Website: crate-barrel
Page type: delivery-shipping
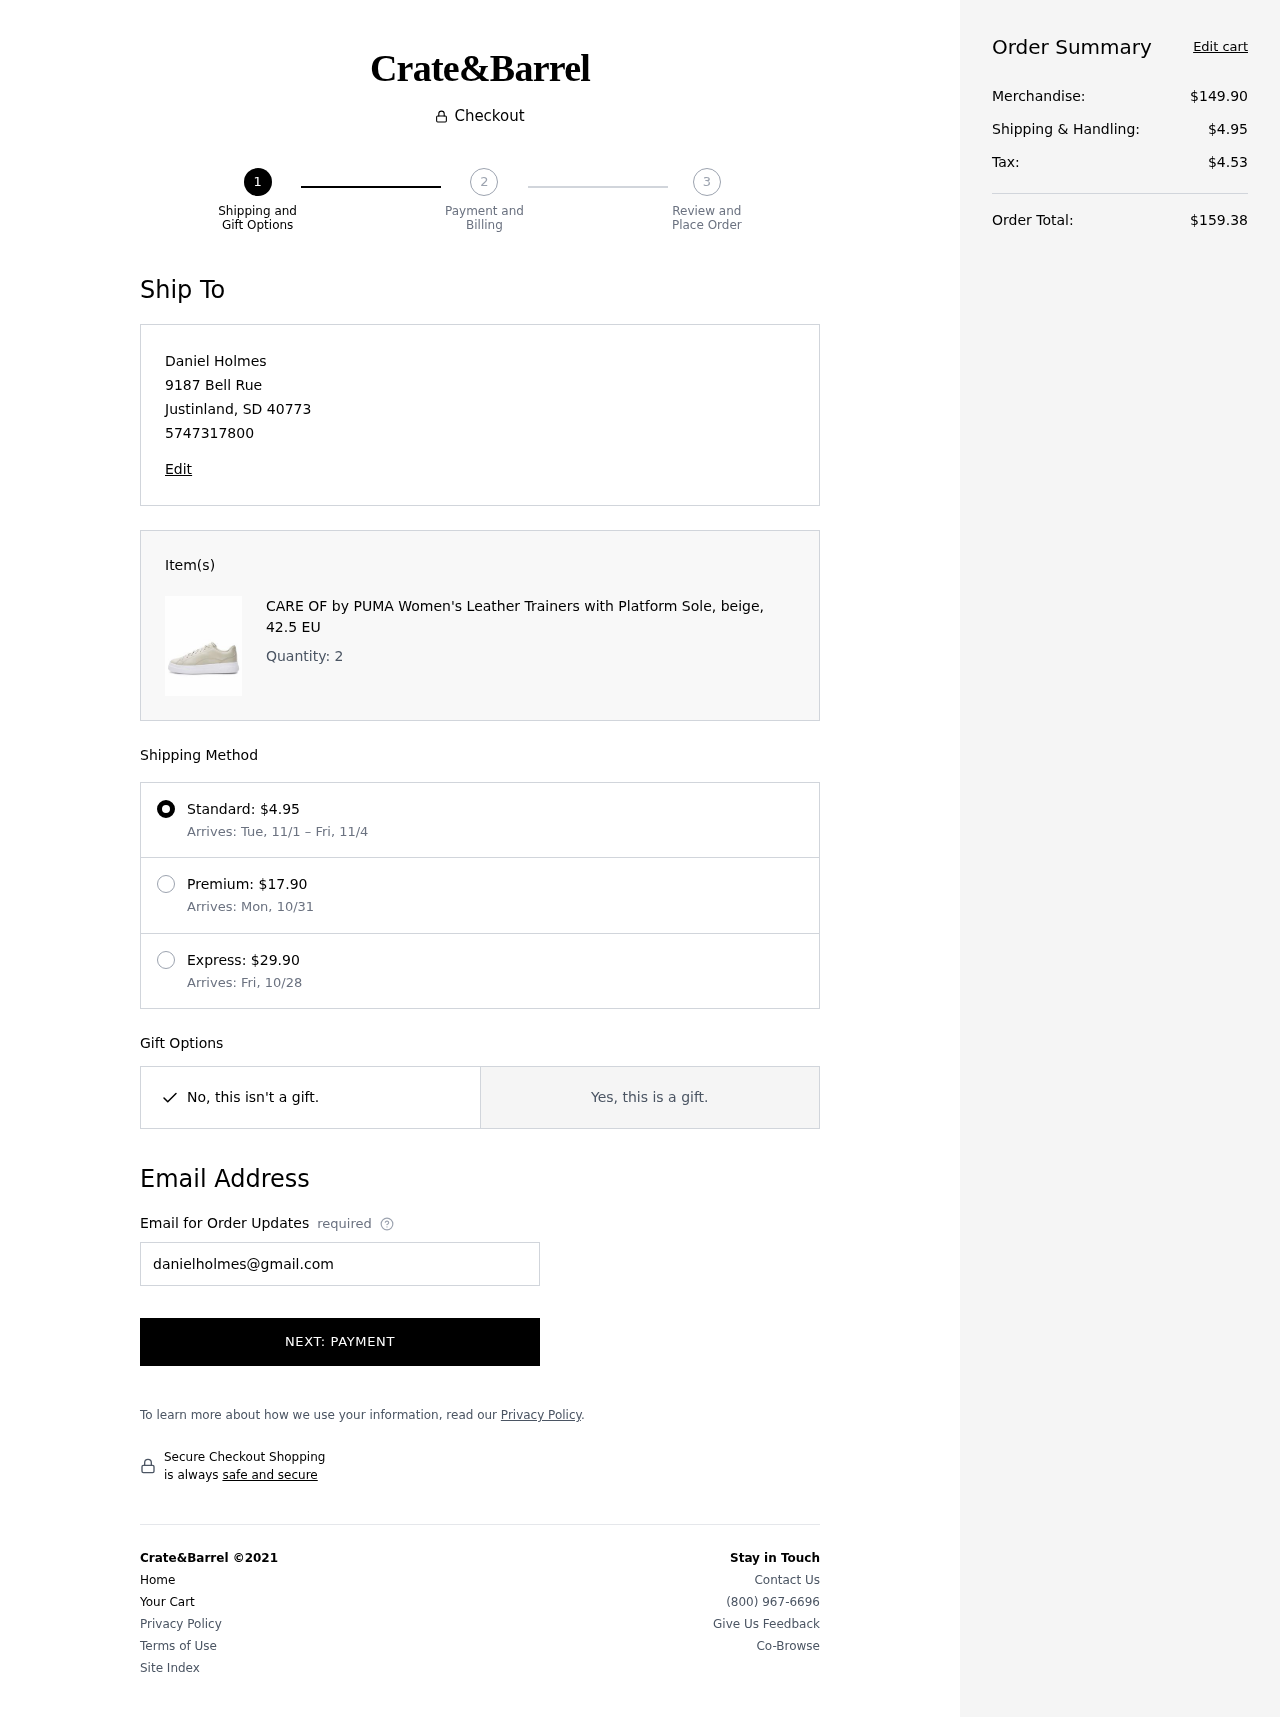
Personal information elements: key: PII_CITY
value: Justinland
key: PII_EMAIL
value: danielholmes@gmail.com
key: PII_FULLNAME
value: Daniel Holmes
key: PII_PHONE
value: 5747317800
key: PII_POSTCODE
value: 40773
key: PII_STATE_ABBR
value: SD
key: PII_STREET
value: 9187 Bell Rue
Product elements: key: PRODUCT1_NAME
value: CARE OF by PUMA Women's Leather Trainers with Platform Sole, beige, 42.5 EU
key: PRODUCT1_QUANTITY
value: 2
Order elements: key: ORDER_SHIPPING_COST
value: $4.95
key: ORDER_SHIPPING_DATE
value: Tue, 11/1
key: ORDER_DELIVERY_DATE
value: Fri, 11/4
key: ORDER_SHIPPING_COST2
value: $17.90
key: ORDER_DELIVERY_DATE2
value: Arrives: Mon, 10/31
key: ORDER_SHIPPING_COST3
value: $29.90
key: ORDER_DELIVERY_DATE3
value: Arrives: Fri, 10/28
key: ORDER_SUBTOTAL
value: $149.90
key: ORDER_TAX
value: $4.53
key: ORDER_TOTAL
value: $159.38